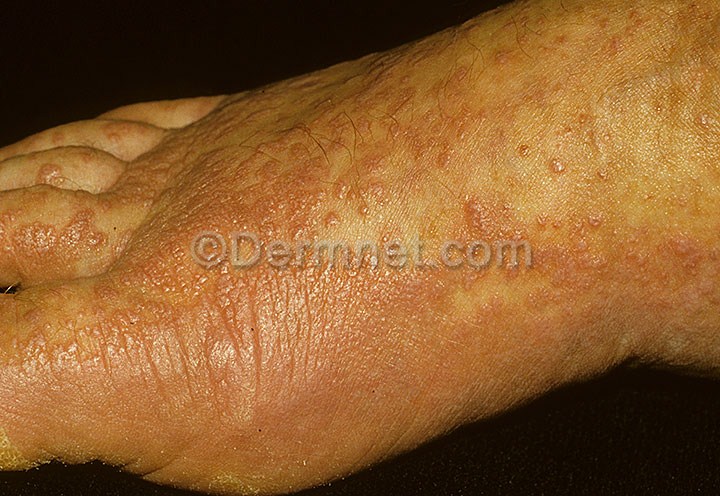
Disease: Nail Fungus and other Nail Disease